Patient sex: F
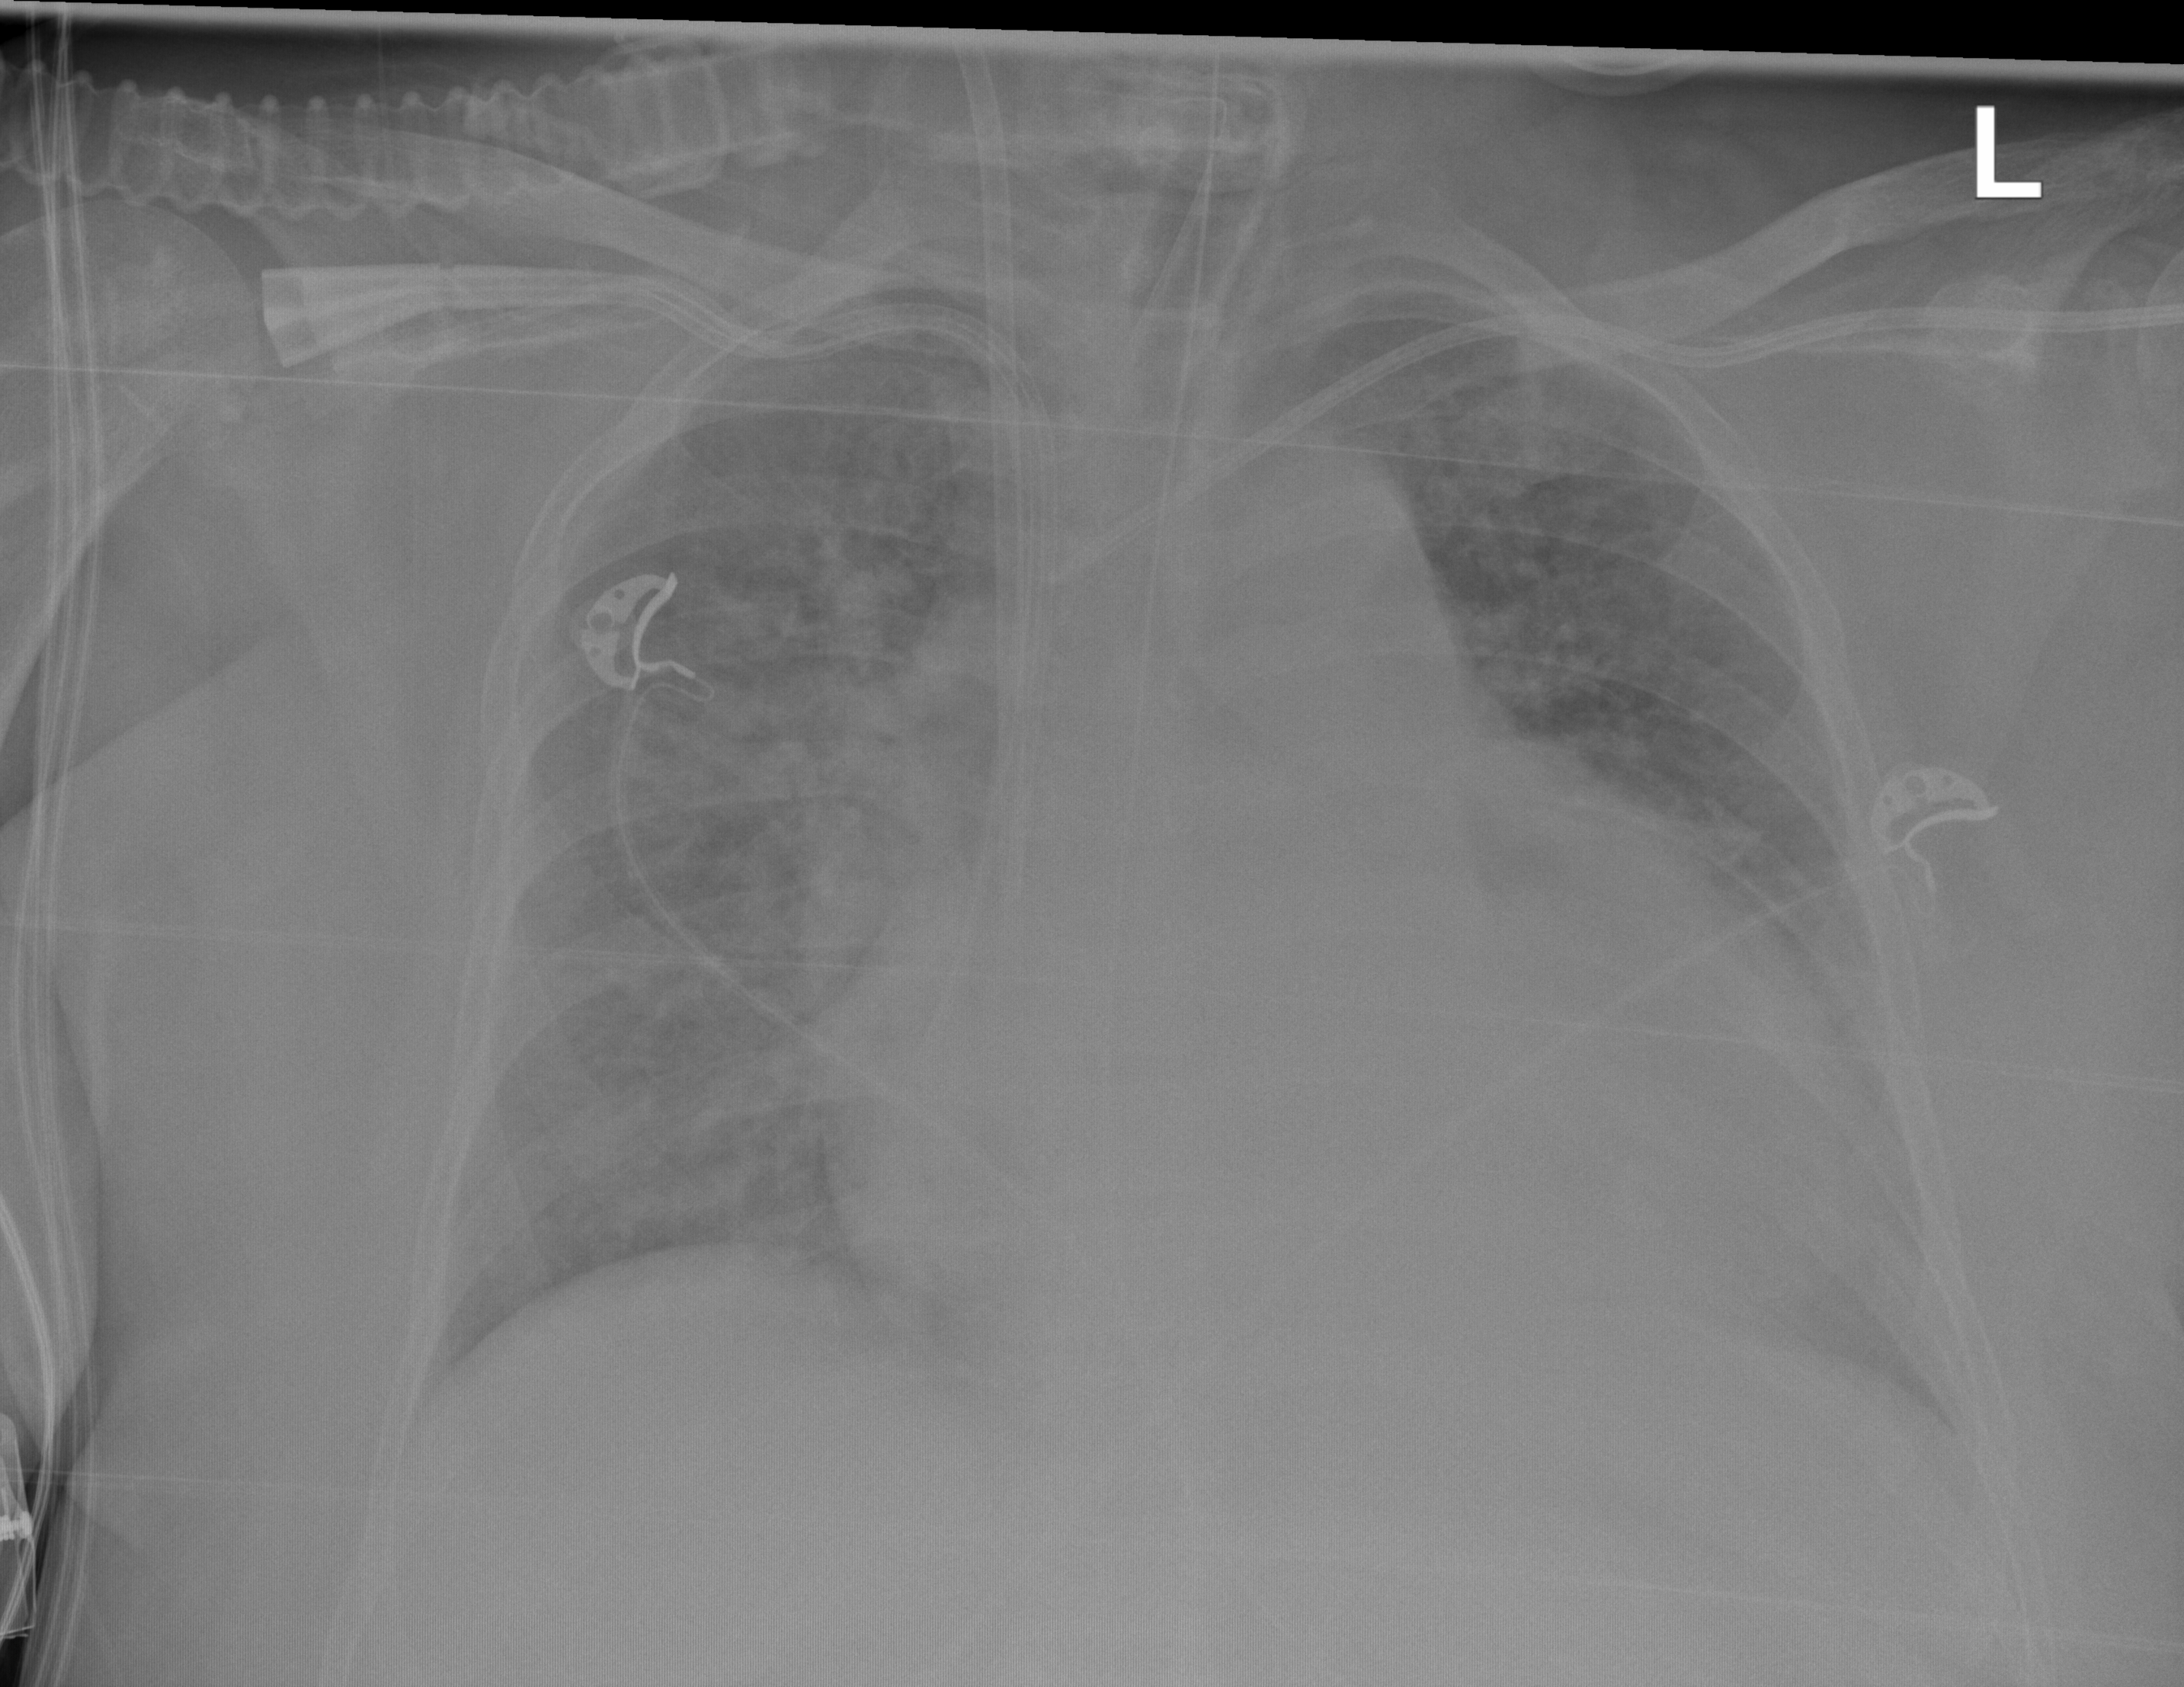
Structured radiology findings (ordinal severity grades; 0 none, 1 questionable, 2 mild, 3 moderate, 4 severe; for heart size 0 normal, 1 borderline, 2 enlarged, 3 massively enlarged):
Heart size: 2
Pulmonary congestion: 2
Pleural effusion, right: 0
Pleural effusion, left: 1
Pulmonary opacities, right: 3
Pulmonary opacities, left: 3
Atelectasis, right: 2
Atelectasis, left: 2